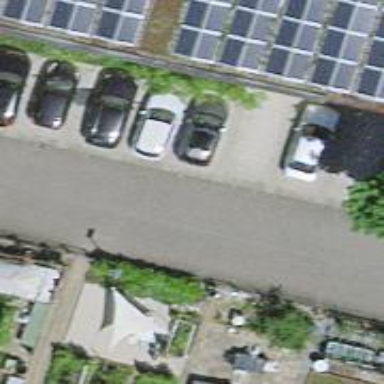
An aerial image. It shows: Parking area.